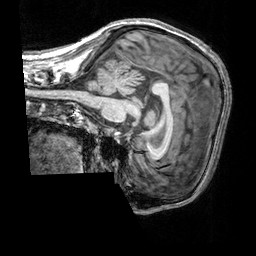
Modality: T1w
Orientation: sagittal
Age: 26
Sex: male
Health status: healthy
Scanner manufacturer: siemens
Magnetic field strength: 3 T
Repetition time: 2.3 s
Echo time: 0.00303 s